Aerial crown-view tile of a tropical tree (Barro Colorado Island, Panama), acquired 20240918:
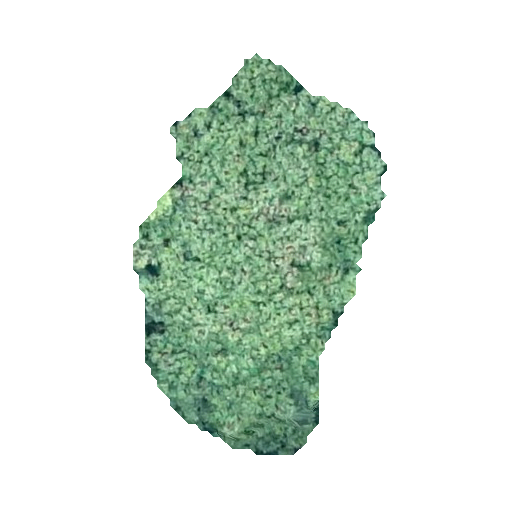
Species: Cecropia insignis
GBIF accepted scientific name: Cecropia insignis
Crown area: 104.857 m²